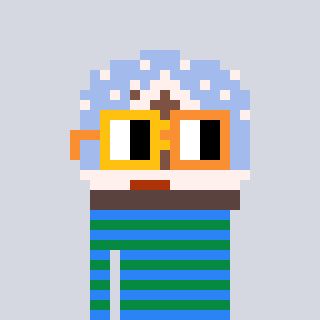
a pixel art character with square yellow and orange glasses, a snow globe-shaped head and a green-colored body on a cool background